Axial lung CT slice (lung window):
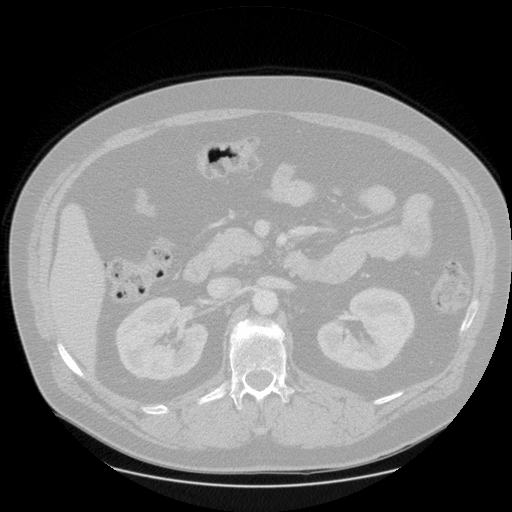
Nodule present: no